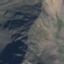
Label: HerbaceousVegetation